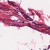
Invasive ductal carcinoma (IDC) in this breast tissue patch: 0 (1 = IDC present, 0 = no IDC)